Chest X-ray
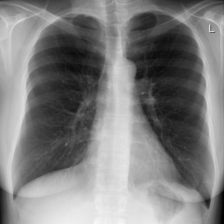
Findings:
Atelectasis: negative
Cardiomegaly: negative
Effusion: negative
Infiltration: negative
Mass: negative
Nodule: negative
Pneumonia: negative
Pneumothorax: negative
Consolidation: negative
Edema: negative
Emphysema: negative
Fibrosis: negative
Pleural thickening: negative
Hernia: negative